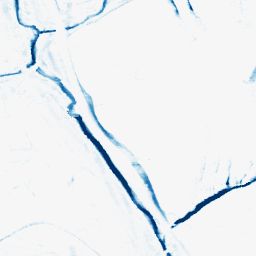
Category: morphological
Decomposition family: morphological_rect
Decomposition parameters: operation: closing
width: 10
height: 5
Upsampling method: cubic_catmull_rom
Upsampling parameters: scale: 8
Upsampling scale: 8